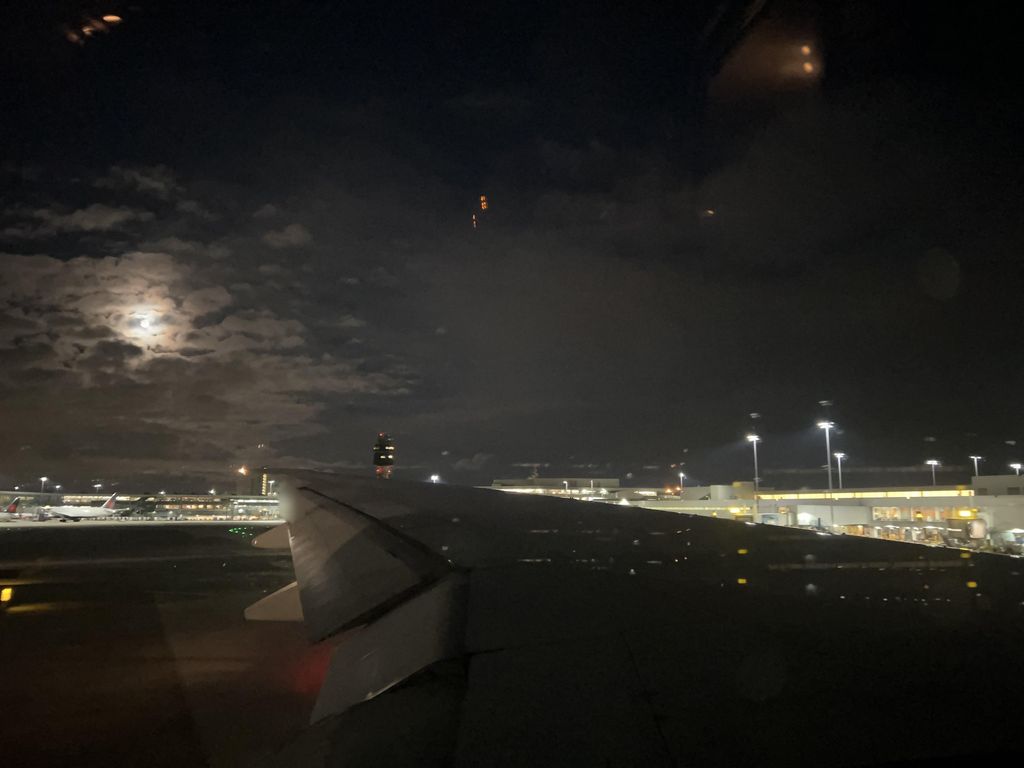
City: vancouver